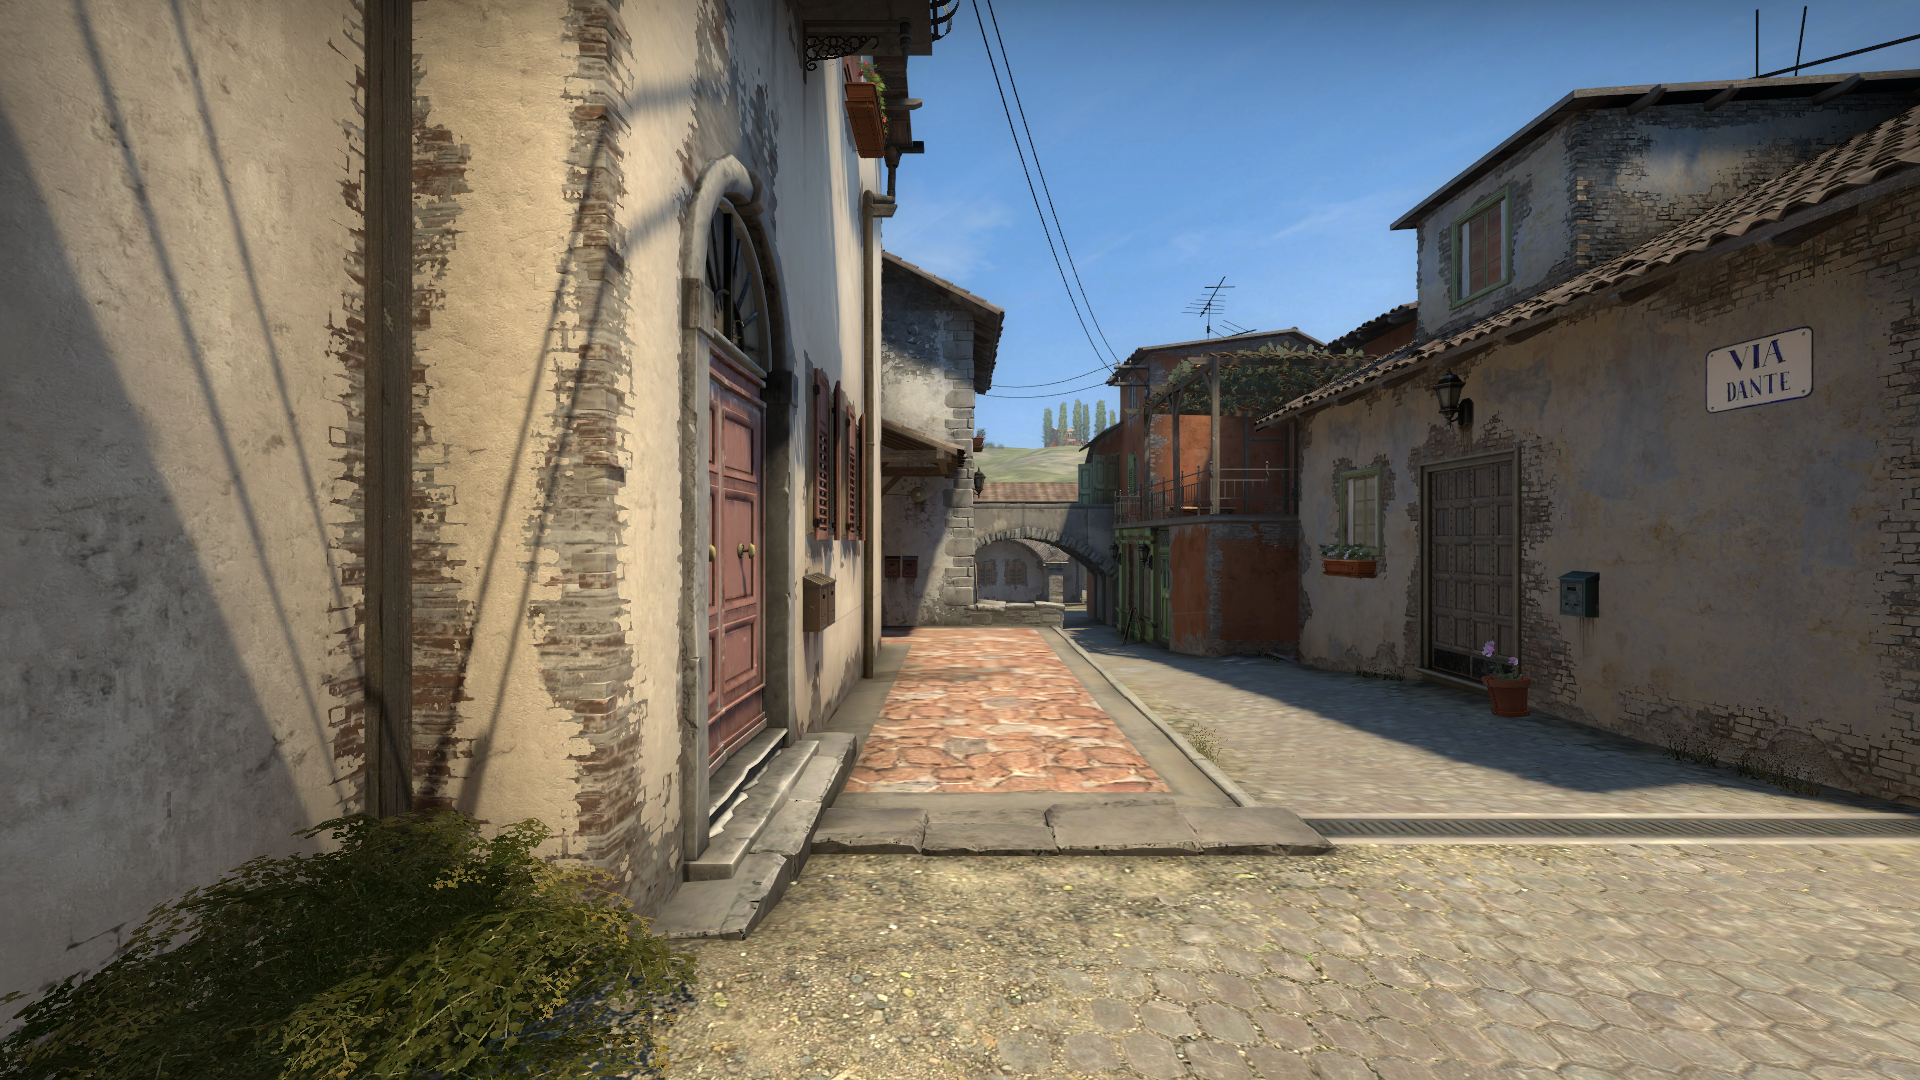
Map: de_inferno